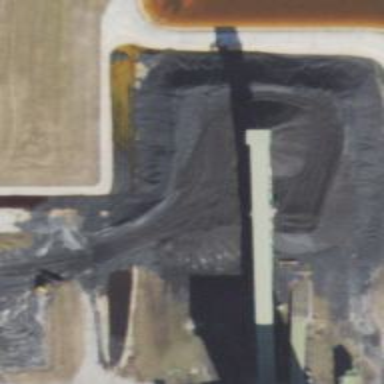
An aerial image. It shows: Storage area for coal.